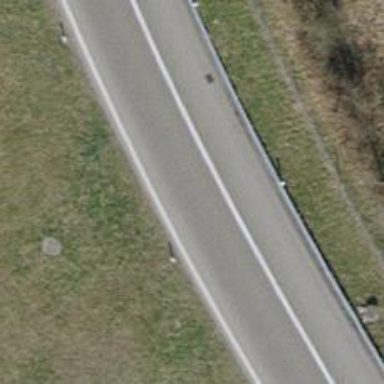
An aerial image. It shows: Asphalt motorway link.